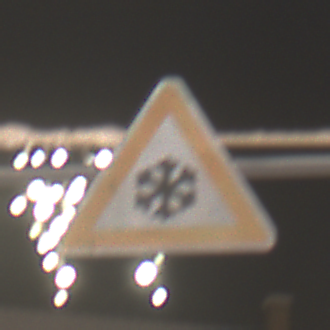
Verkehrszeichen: SchneeOderEisglaette
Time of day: Night
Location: Outdoor (Urban)
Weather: Overcast
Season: Winter
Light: Artificial